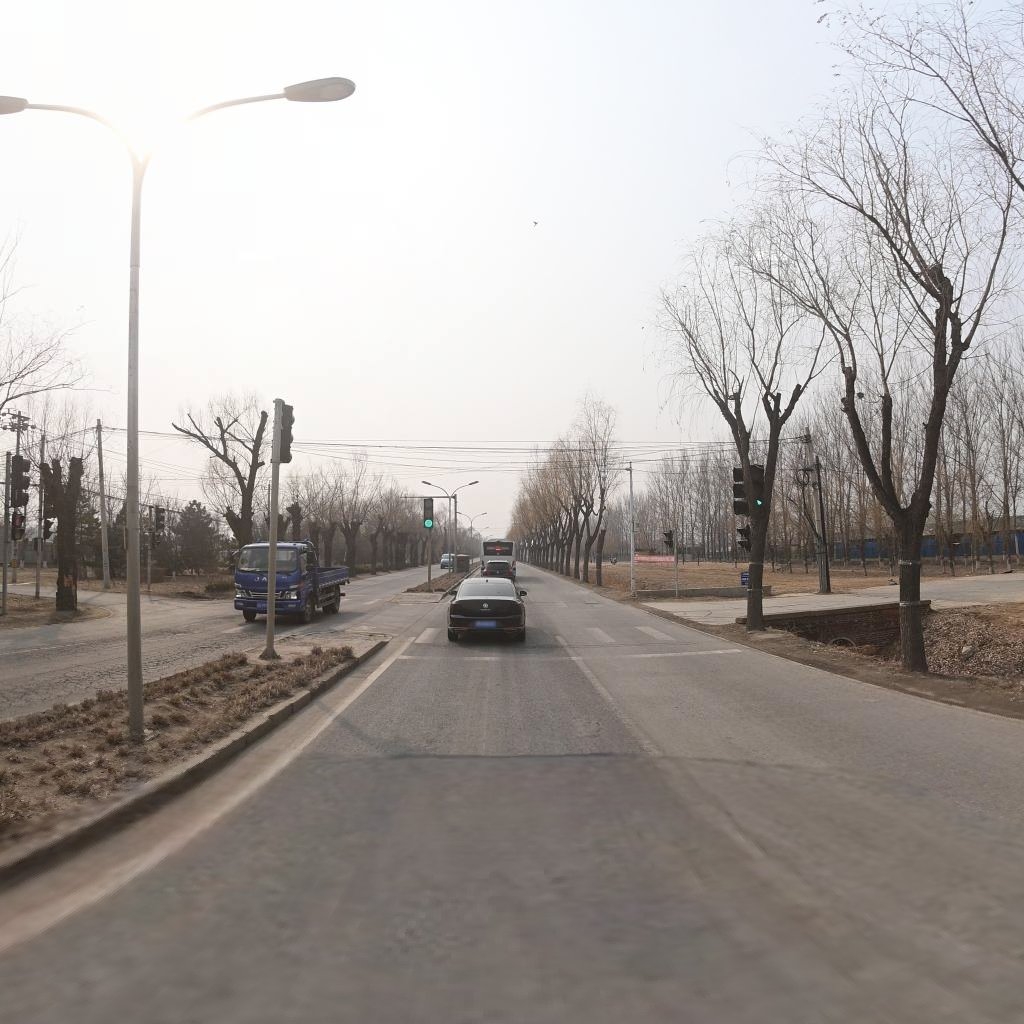
Region: Haidian
Road damage annotations: alligator crack